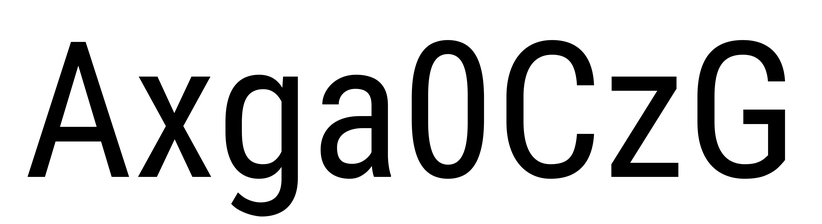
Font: Roboto_Condensed_Regular